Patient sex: M
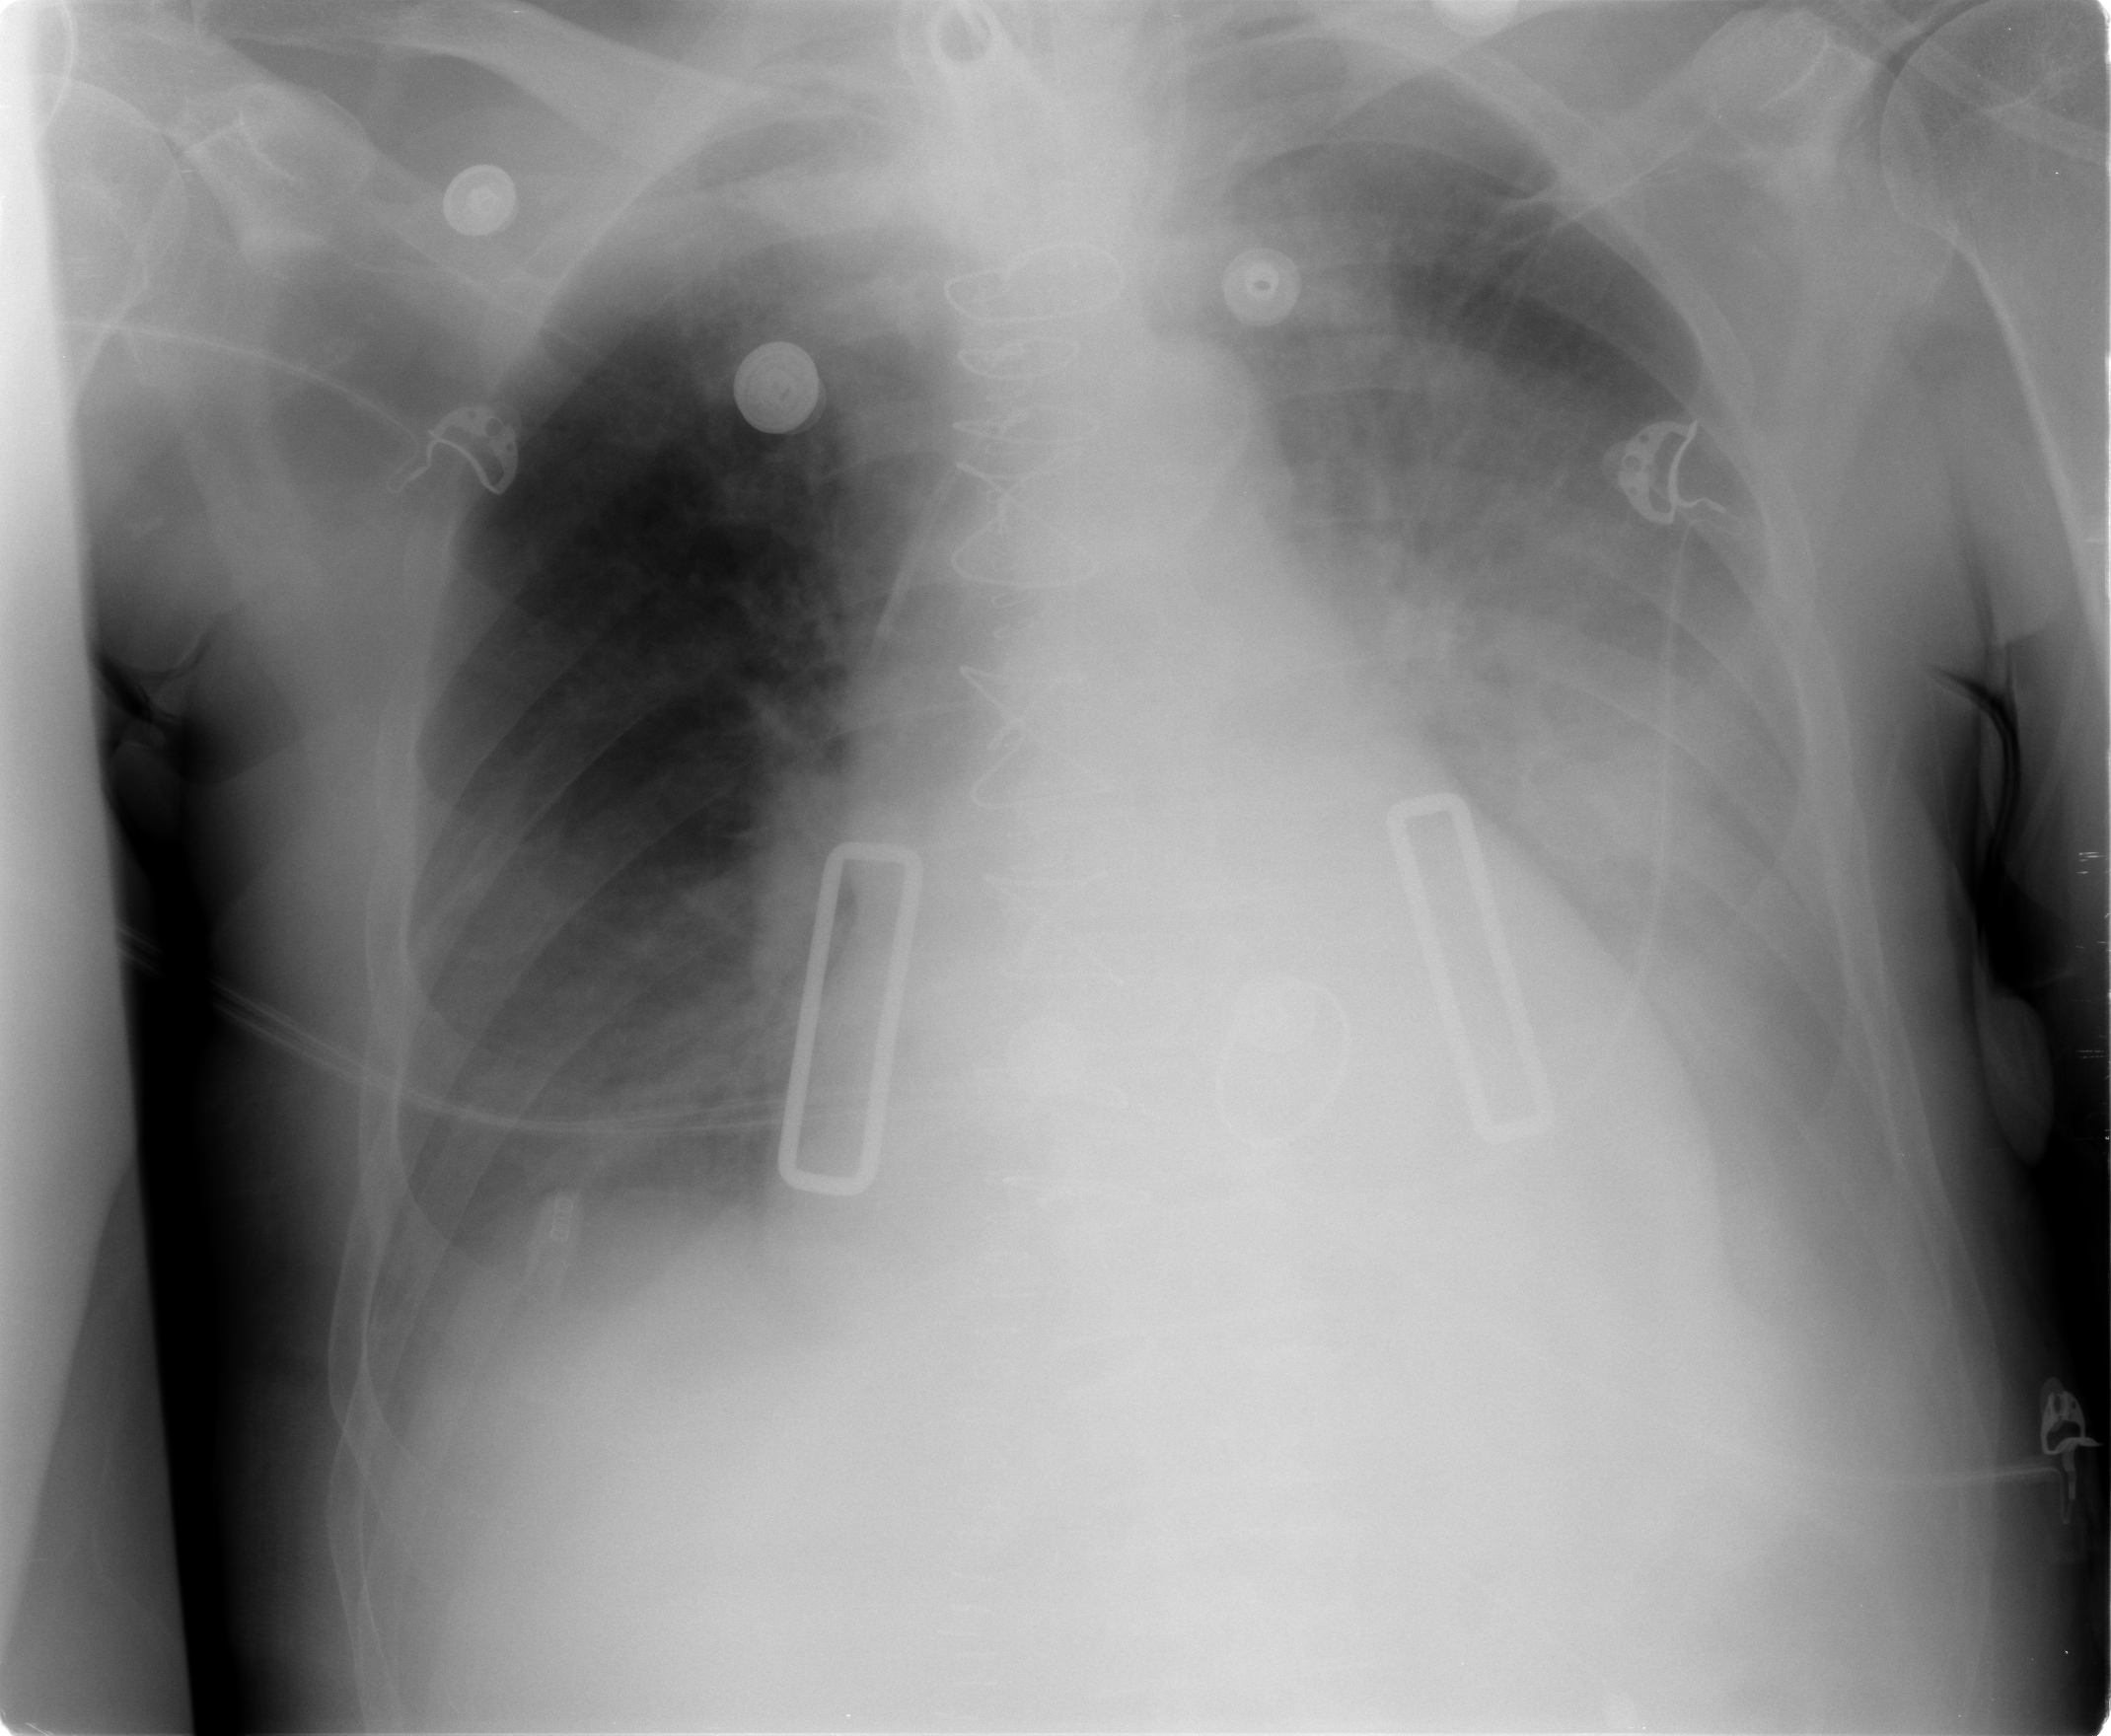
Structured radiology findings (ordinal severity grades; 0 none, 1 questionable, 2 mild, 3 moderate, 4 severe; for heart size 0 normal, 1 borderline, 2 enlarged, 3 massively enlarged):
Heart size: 2
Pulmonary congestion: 2
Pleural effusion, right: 2
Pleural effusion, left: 3
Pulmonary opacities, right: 2
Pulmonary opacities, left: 1
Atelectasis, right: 2
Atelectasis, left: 3